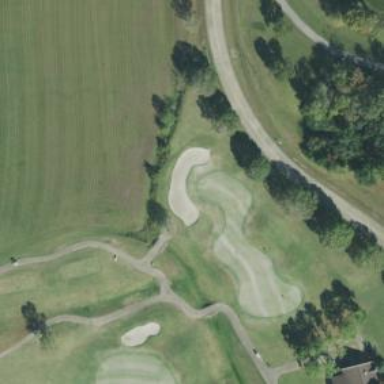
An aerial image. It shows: Pathway for golfing.